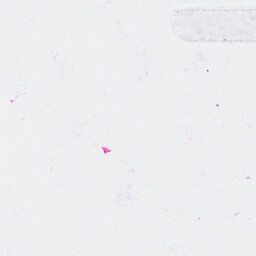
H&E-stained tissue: Breast